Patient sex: M
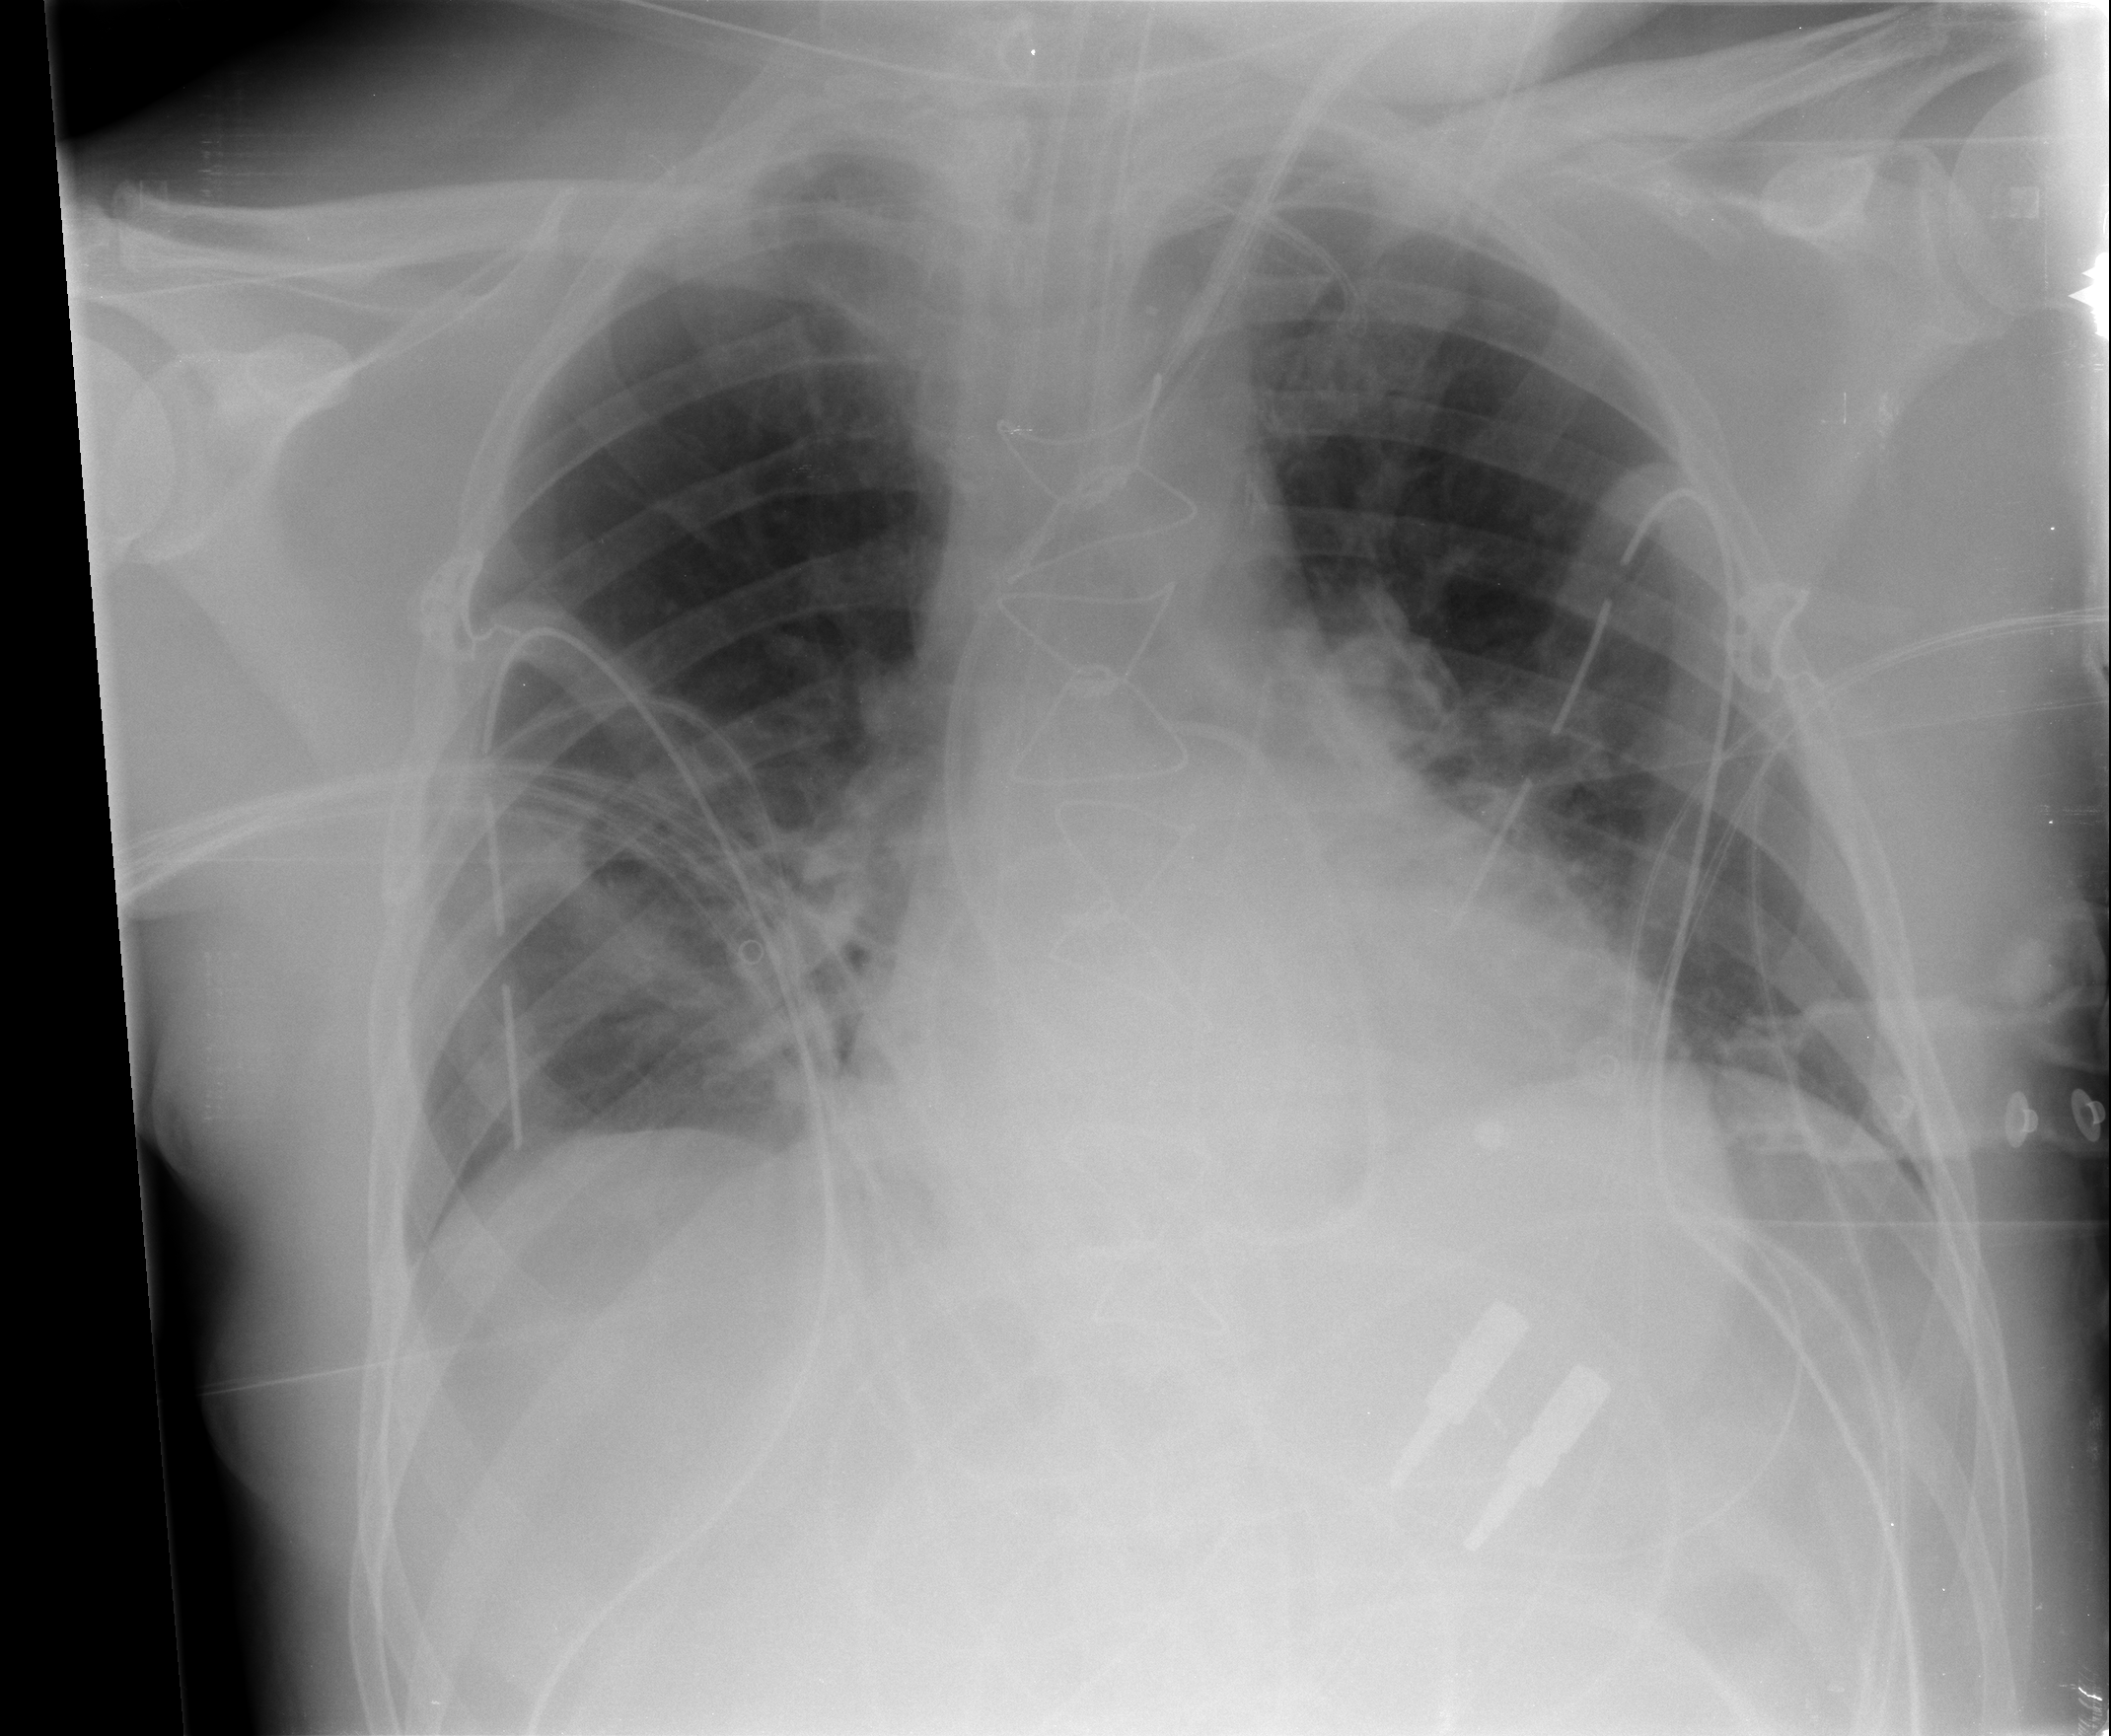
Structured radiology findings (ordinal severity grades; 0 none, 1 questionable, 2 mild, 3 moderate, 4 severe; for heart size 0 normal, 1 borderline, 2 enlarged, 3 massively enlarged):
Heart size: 0
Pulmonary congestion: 0
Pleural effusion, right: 0
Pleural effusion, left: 0
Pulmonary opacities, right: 0
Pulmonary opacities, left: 0
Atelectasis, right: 2
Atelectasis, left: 0